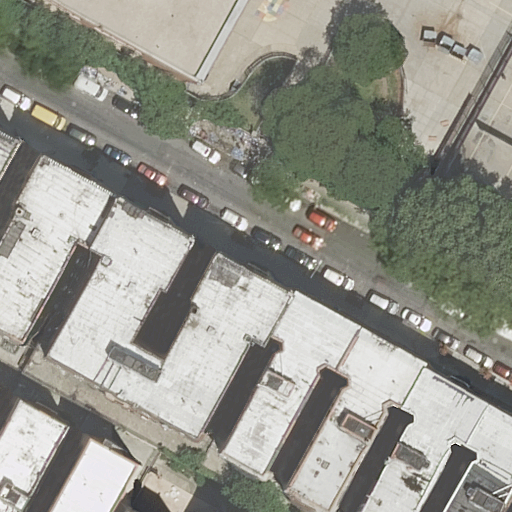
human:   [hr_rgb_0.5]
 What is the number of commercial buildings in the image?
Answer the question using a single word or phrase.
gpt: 0

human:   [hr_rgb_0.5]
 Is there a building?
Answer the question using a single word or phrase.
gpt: yes

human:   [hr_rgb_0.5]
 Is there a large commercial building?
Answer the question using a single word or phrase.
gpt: no

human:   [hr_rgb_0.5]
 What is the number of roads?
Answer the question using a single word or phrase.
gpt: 1

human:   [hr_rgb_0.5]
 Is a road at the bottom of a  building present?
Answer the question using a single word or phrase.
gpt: yes

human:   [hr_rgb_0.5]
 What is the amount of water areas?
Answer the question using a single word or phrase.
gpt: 0

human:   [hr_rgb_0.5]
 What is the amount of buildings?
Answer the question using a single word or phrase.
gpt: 9

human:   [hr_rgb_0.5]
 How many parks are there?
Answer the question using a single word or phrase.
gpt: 1

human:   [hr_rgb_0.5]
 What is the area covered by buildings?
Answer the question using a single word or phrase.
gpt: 2750m2

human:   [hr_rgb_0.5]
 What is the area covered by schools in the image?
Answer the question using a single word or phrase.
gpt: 325m2

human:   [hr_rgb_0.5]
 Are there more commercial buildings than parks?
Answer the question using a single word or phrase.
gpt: no

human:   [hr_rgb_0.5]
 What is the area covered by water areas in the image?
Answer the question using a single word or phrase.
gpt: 0m2

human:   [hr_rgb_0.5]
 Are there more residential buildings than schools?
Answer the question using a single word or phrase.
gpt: yes

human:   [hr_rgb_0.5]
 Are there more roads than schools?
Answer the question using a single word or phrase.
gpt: no

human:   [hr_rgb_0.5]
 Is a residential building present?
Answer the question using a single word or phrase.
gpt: yes

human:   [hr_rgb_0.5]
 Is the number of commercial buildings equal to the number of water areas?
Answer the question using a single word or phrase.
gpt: yes

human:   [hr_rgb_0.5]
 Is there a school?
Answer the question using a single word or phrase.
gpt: yes

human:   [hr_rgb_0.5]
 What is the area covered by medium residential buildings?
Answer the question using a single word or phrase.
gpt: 1581m2

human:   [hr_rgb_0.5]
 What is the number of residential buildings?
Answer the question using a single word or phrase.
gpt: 9

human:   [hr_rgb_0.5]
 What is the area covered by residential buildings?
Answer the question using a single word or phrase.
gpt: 2750m2

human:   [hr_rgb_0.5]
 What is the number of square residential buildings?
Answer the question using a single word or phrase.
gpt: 0

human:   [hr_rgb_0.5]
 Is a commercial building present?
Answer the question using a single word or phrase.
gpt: no

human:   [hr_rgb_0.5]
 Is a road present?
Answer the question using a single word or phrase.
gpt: yes

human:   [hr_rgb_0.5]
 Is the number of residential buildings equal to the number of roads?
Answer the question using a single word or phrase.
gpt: no

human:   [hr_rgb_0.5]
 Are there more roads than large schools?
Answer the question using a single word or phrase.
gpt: yes

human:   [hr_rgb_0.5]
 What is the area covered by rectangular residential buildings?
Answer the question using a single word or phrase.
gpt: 515m2

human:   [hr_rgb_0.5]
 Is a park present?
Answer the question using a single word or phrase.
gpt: yes

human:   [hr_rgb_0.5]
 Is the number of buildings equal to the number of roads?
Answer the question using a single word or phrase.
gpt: no

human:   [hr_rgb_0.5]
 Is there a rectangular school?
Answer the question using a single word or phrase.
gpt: yes

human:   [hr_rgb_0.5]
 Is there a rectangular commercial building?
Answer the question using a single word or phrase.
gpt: no

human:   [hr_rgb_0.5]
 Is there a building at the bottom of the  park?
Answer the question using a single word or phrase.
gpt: yes

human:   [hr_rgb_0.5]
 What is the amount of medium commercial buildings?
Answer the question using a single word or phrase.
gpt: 0

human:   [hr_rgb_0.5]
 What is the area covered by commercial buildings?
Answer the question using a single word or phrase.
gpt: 0m2

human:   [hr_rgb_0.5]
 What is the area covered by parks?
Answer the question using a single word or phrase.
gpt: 433m2

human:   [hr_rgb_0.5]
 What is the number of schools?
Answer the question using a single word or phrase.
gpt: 1

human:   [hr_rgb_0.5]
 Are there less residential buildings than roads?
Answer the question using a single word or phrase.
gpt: no

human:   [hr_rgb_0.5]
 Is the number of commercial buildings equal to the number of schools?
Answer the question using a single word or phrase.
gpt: no

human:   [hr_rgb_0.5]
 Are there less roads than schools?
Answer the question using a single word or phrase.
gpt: no

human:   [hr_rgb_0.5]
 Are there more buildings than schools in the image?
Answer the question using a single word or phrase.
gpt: yes

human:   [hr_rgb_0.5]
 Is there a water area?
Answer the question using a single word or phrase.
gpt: no

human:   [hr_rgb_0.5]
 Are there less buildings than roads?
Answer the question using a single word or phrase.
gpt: no

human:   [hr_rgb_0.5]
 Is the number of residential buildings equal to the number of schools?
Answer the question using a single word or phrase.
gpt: no

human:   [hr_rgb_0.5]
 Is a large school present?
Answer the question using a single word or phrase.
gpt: no

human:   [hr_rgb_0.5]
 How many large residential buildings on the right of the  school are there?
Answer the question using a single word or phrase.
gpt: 0

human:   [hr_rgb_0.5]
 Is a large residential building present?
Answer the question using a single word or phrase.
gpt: yes

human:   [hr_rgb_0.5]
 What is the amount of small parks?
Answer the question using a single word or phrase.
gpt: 0

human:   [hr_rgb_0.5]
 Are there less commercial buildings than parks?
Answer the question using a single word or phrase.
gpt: yes

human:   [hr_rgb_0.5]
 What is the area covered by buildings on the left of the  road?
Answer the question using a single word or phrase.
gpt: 1101m2

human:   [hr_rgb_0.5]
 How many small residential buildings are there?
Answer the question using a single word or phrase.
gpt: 3

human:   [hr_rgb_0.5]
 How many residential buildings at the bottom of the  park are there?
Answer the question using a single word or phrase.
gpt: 7

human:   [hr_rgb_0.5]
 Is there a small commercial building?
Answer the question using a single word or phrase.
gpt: no

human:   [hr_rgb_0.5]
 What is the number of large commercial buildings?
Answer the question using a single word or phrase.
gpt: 0

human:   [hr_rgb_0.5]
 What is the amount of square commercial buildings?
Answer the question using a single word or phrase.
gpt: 0

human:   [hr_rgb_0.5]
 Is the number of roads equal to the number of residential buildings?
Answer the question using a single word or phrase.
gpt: no

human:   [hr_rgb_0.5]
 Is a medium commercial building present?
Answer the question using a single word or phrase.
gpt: no

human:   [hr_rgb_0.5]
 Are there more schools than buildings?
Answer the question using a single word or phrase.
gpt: no

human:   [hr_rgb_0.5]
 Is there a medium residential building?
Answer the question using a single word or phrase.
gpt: yes

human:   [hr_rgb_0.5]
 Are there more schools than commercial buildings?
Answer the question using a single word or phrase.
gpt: yes

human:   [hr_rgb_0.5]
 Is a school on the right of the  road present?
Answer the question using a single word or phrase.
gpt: no

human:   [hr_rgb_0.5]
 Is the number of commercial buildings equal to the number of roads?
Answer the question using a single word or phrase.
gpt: no

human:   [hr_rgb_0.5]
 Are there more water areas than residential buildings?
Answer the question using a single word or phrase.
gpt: no

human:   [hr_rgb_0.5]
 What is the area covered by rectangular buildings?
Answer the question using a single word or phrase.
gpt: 515m2

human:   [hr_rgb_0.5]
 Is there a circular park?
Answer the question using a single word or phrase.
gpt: no

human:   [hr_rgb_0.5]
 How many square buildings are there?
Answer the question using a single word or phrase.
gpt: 0